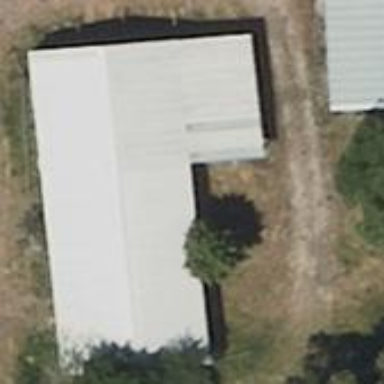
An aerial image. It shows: Building with gabled roof. The light gray roof is oriented along the structure.